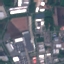
Land use / land cover: Industrial